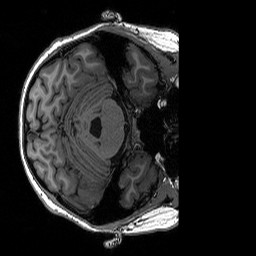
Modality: T1w
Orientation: axial
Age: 24
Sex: female
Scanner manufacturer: siemens
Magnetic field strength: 3 T
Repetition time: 2.53 s
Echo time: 0.0033 s